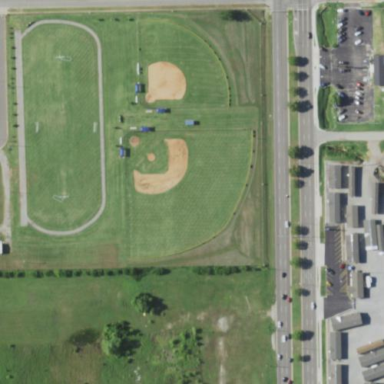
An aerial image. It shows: Baseball pitch for leisure and sports activities.